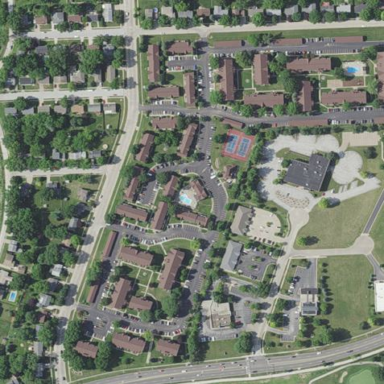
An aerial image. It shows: Residential area within neighborhood.